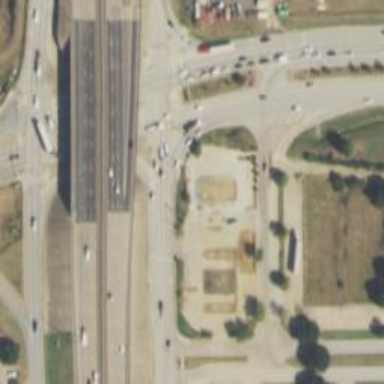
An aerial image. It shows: Secondary link road.